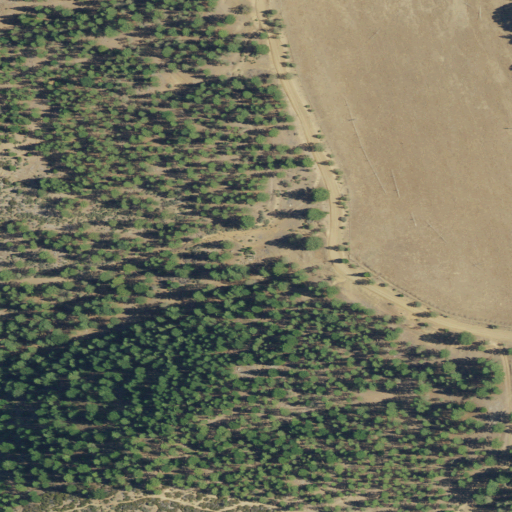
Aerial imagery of valley in California named Moonshine Gulch containing evergreen forest, grassland, shrub, and pasture